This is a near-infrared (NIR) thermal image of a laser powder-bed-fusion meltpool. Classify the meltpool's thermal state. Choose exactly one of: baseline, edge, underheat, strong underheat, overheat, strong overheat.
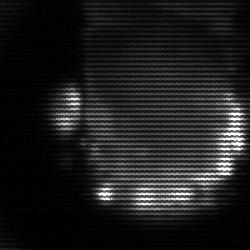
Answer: baseline